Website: ulta-beauty
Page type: address-validator
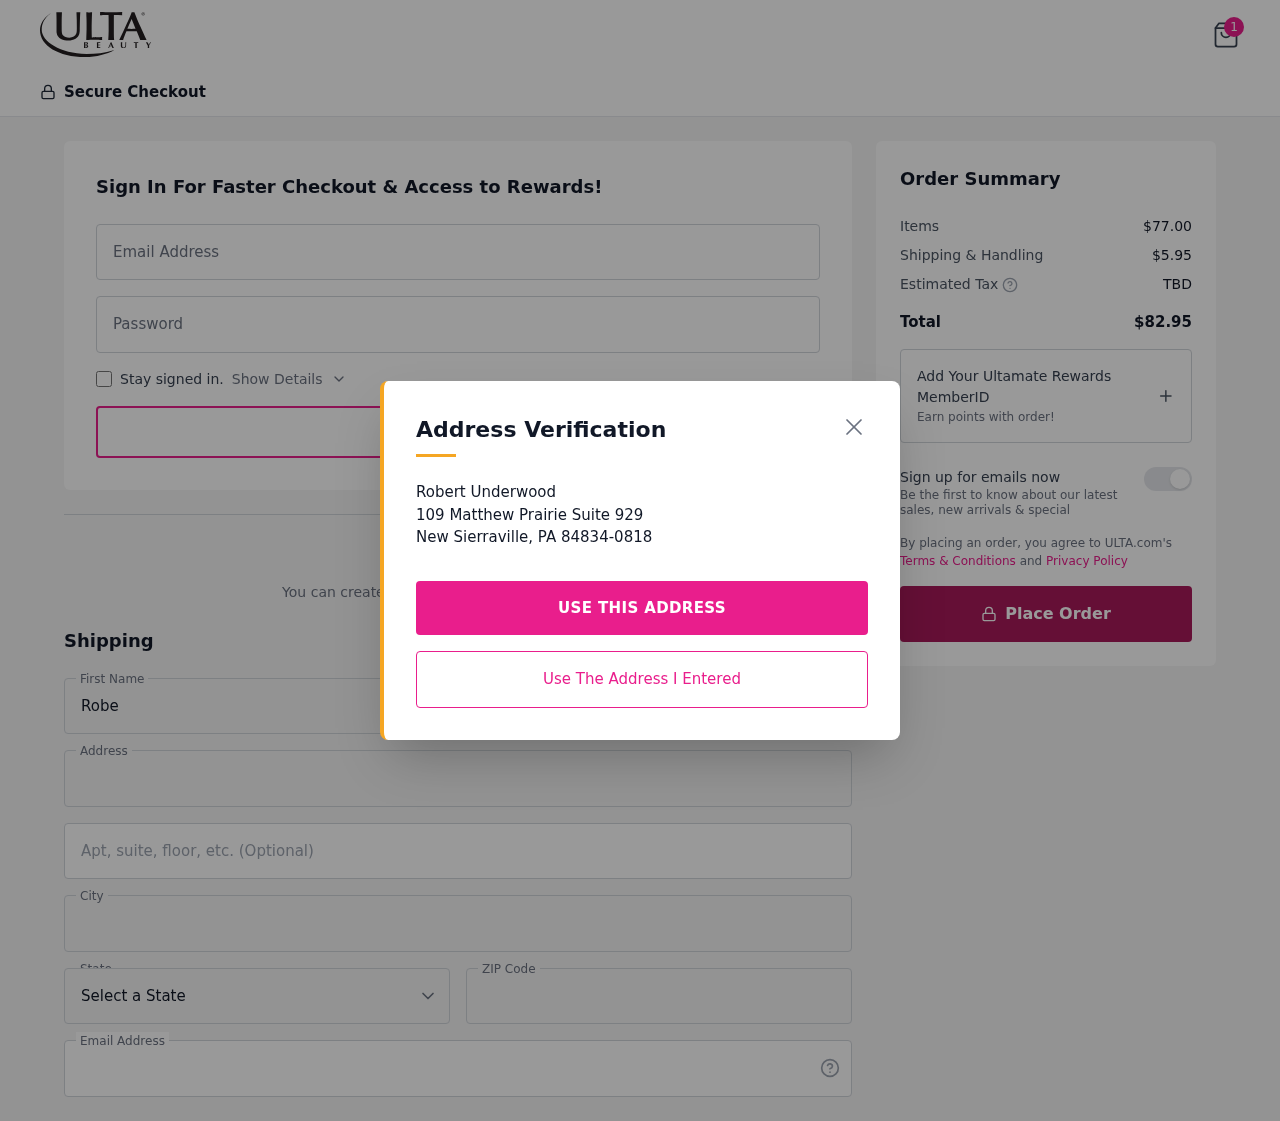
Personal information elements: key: PII_CITY
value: New Sierraville
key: PII_EMAIL
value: robertunderwood@yahoo.com
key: PII_FIRSTNAME
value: Robert
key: PII_LASTNAME
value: Underwood
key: PII_POSTCODE
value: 84834
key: PII_STATE_ABBR
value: PA
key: PII_STREET
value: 109 Matthew Prairie Suite 929
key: PII_STREET2
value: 109 Matthew Prairie Suite 929
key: PII_STREET2
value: Apt. 343
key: PII_FULLNAME2
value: Robert Underwood
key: PII_CITY2
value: New Sierraville
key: PII_STATE_ABBR2
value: PA
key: PII_POSTCODE_FULL
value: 84834
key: PII_POSTCODE_EXT
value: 0818
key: PII_POSTCODE_NUMERIC
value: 84834
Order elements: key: ORDER_NUM_ITEMS
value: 1
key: ORDER_SUBTOTAL
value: $77.00
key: ORDER_SHIPPING_COST
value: $5.95
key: ORDER_TOTAL
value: $82.95